В схеме, изображенной на рисунке, амперметр $A_{1}$ показывает силу тока $I_{1}$.
Какую силу тока показывает амперметр $A_{2}$? Оба прибора идеальны. Отмеченные на рисунке параметры цепи считайте известными.
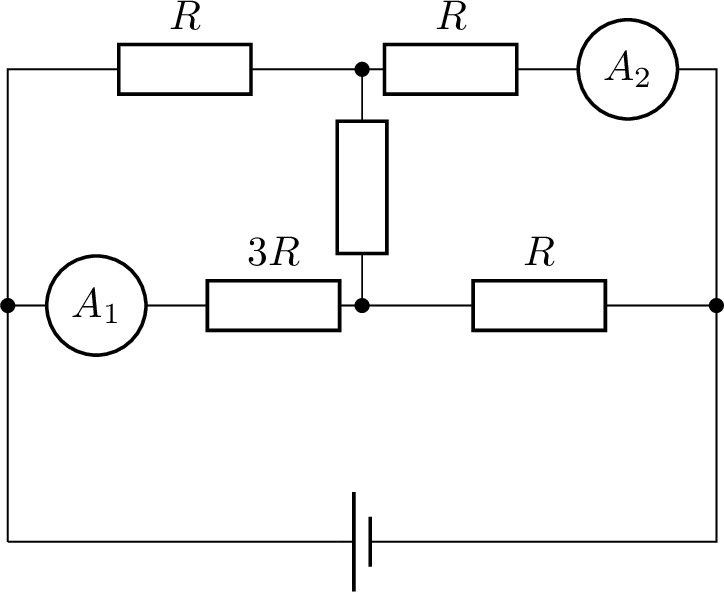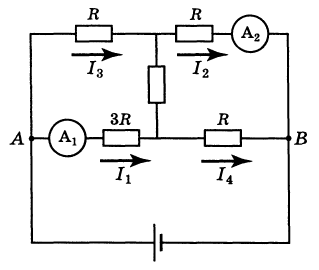
Решение: Сумма сил токов, вытекающих из точки $A$, равна сумме сил токов, втекающих в точку $B$ (см. рисунок):$$I_{1}+I_{3}=I_{2}+I_{4}.$$Напряжение между точками $A$ и $B$ для верхней ветви равно$$U=I_{3} R+I_{2} R$$и такое же напряжение для средней ветви:$$U=I_{1} \cdot 3R+I_{4} R$$Из уравнений выше получаем: $I_{2}=2 I_{1}$.
Ответ: $$ I_{2}=2 I_{1}. $$
Темы:
T, Электричество, Всероссийские, Электрические цепи, Мостовая схема